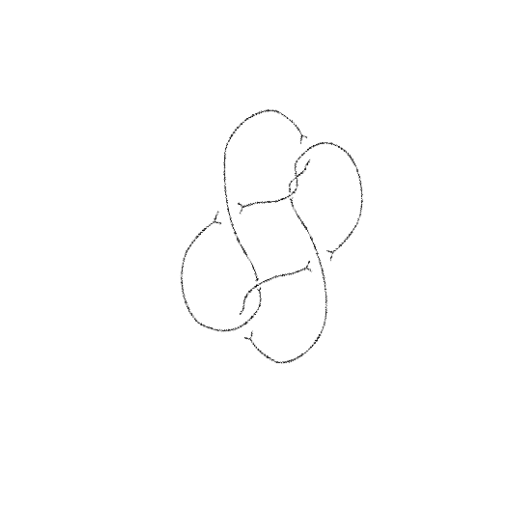
Crossing number: 7